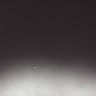
Metastatic tissue present: no